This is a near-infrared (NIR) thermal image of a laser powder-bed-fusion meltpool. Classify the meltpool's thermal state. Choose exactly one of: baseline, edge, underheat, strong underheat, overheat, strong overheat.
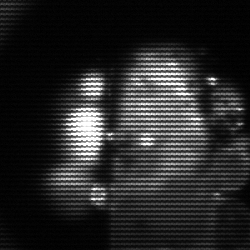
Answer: strong underheat